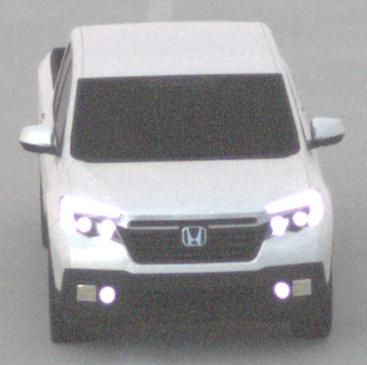
Make: Honda
Model: Ridgeline
Detailed model: Gen. 2
Model produced from: 2016
Model produced until: 2020
Doors: 4
Color: white
Road condition: dry road
Daytime: night
Contrast: low contrast